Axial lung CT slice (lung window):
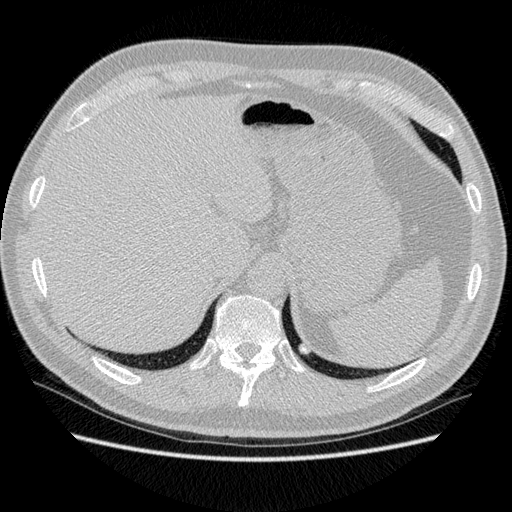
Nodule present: yes
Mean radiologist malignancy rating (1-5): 1.5